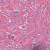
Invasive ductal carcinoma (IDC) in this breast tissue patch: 1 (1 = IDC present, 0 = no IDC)